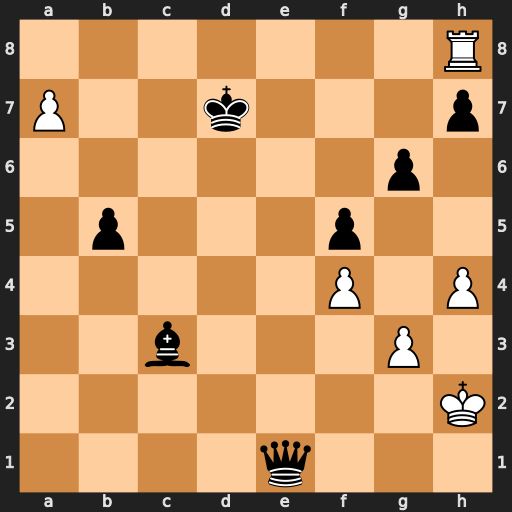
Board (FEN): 7R/P2k3p/6p1/1p3p2/5P1P/2b3P1/7K/4q3
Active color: w
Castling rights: -
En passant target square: -
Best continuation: Rxh7+ Kd6 a8=Q